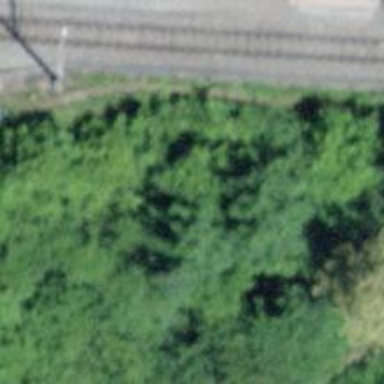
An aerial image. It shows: Path covered with grass.